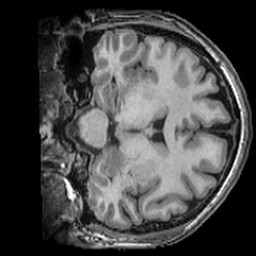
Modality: T1w
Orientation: coronal
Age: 40
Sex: female
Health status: ill
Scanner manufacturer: ge
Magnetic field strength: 3 T
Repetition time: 0.008164 s
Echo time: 0.003184 s